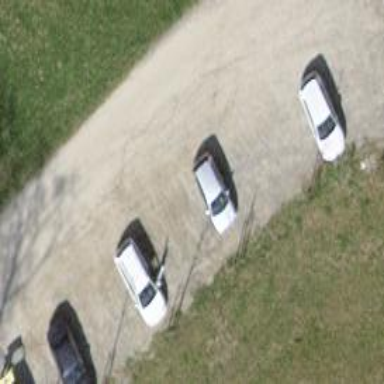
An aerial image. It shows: Parking area with gravel surface.